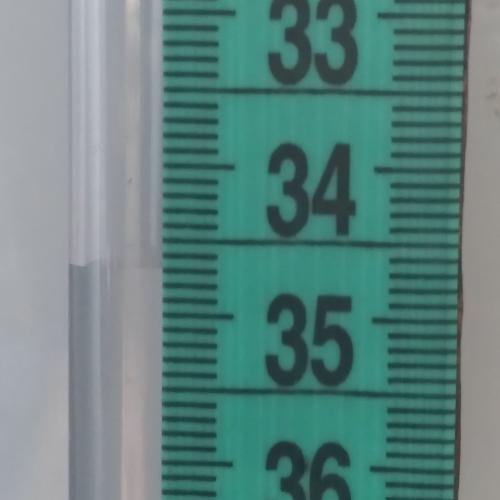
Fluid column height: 34.7 cm